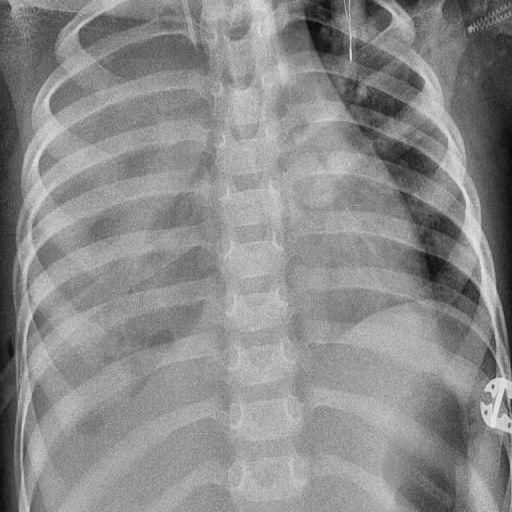
Finding: PNEUMONIA